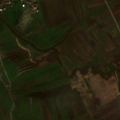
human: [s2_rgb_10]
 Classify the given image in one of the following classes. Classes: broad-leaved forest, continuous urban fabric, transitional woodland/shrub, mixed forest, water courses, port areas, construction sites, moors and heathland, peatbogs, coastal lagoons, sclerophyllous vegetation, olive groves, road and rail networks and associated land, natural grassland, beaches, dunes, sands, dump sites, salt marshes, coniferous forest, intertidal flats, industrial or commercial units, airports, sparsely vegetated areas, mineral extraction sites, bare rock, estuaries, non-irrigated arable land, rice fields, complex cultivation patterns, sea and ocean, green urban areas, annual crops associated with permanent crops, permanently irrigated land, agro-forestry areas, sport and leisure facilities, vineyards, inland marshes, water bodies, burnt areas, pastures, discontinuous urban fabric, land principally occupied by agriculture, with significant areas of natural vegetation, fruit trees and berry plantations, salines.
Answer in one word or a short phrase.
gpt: discontinuous urban fabric, non-irrigated arable land, pastures, complex cultivation patterns